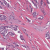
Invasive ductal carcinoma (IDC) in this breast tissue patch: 1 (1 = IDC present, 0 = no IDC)